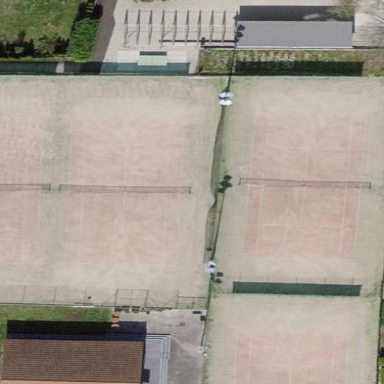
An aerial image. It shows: Tennis court on pitch designated for leisure land.